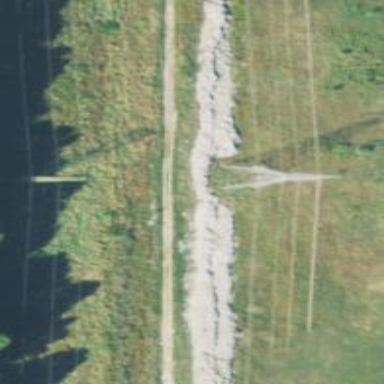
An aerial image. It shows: Lattice structure tower used for power transmission.